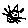
Label: cat